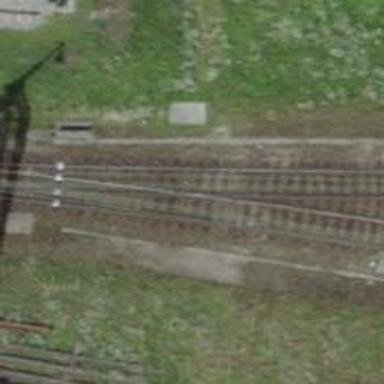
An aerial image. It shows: Railway yard with electrified tracks and single track.